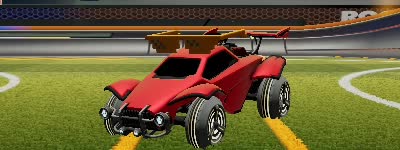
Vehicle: octane